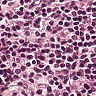
Metastatic tissue present: no